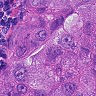
Metastatic tissue present: yes